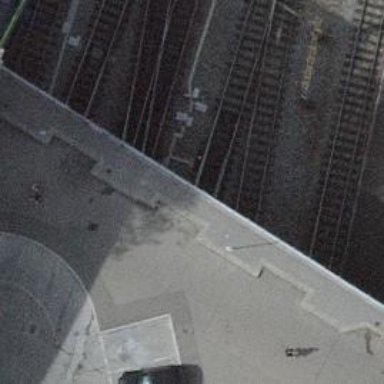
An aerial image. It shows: Electrified rail siding with contact line.